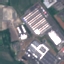
Land use / land cover class: Industrial